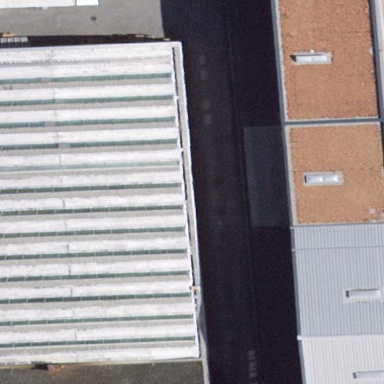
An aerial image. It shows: Industrial building.